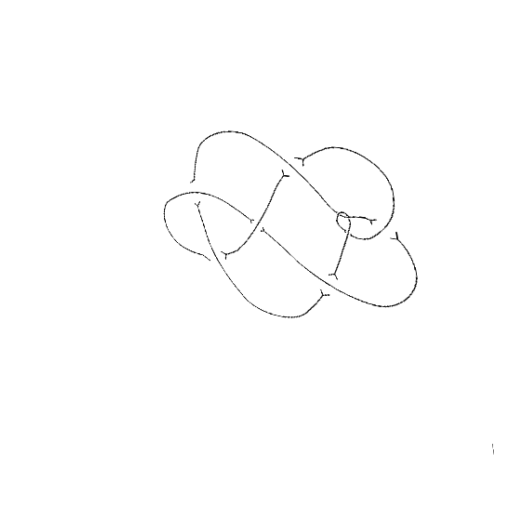
Crossing number: 9